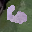
Label: 6